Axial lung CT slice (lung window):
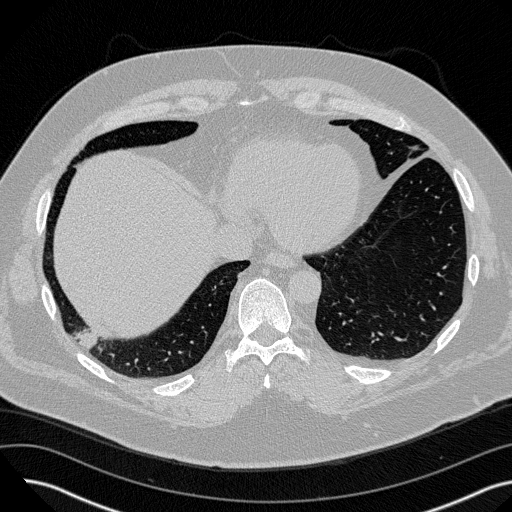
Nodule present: no